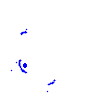
Particle: proton